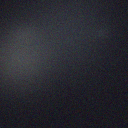
Screen state: off